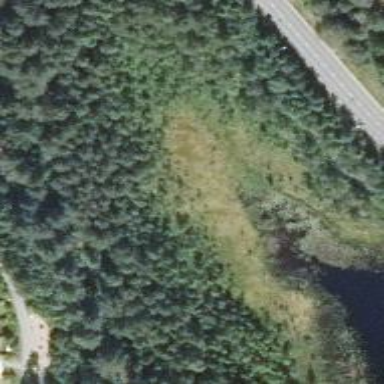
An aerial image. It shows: Marshy wetland area.